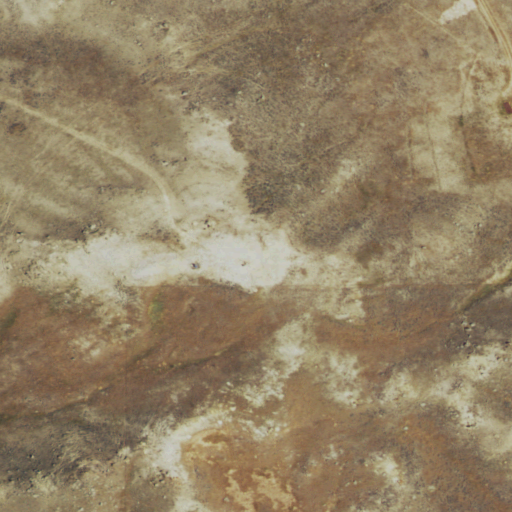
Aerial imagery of mountain in Wyoming named Black Butte containing shrub, grassland, medium intensity development, and low intensity development